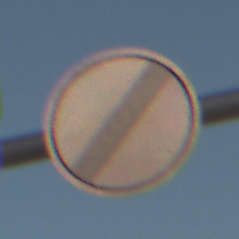
Verkehrszeichen: EndeSaemtlicherBegrenzungen
Umgebung: Outdoor, Nature
Tageszeit: SunriseSunset
Wetter: PartlyCloudy
Licht: Natural
Jahreszeit: NotSpecified
Kontrast: HighContrast